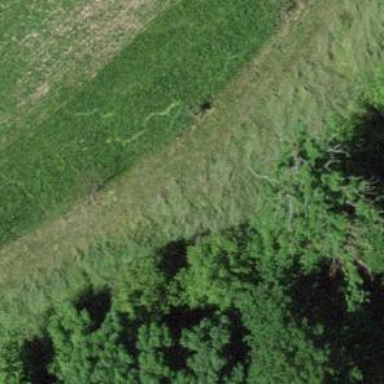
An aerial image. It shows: Grassy path.